【题型】解答题　【知识点】解析几何　【难度】medium
在极坐标系中，已知圆 $C$ 的圆心为 $\left(3,\frac{\pi}{3}\right)$，半径为 $3$，点 $Q$ 在圆周上运动。

(1) 求圆 $C$ 的极坐标方程；

(2) 若点 $P$ 是 $OQ$ 的中点，求点 $P$ 的轨迹。
【解答】
\noindent \textbf{【答案】}
(1) $\rho = 6\cos\left(\theta - \frac{\pi}{3}\right)$；
(2) 点 $P$ 的轨迹是以 $\left(\frac{3}{2}, \frac{3\sqrt{3}}{2}\right)$ 为圆心，$\frac{3}{2}$ 为半径的圆，极坐标方程为 $\rho = 3\cos\left(\theta - \frac{\pi}{3}\right)$。

\noindent \textbf{【分析】}
(1) 利用极坐标的几何意义，结合解三角形的知识推导圆的极坐标方程；
(2) 根据中点的极坐标关系，代入圆的方程化简得到点 $P$ 的轨迹方程。

\noindent \textbf{【详解】}
(1) 设圆 $C$ 上任意一点 $Q$ 的极坐标为 $(\rho, \theta)$，圆心 $C\left(3,\frac{\pi}{3}\right)$，半径 $r=3$。
连接 $OC$、$CQ$、$OQ$，在 $\triangle OCQ$ 中，$|OC|=|CQ|=3$，由余弦定理得：
\[
|CQ|^2 = |OC|^2 + |OQ|^2 - 2|OC|\cdot|OQ|\cos\left(\theta - \frac{\pi}{3}\right)
\]
代入 $|CQ|=3$，$|OC|=3$，$|OQ|=\rho$，得：
\[
9 = 9 + \rho^2 - 2 \cdot 3 \cdot \rho \cdot \cos\left(\theta - \frac{\pi}{3}\right)
\]
化简得：
\[
\rho^2 = 6\rho\cos\left(\theta - \frac{\pi}{3}\right)
\]
因为 $\rho \neq 0$（极点也满足此方程），所以圆 $C$ 的极坐标方程为：
\[
\rho = 6\cos\left(\theta - \frac{\pi}{3}\right)
\]

---

(2) 设点 $P$ 的极坐标为 $(\rho', \theta)$，因为点 $P$ 是 $OQ$ 的中点，所以点 $Q$ 的极坐标为 $(2\rho', \theta)$。
将 $Q(2\rho', \theta)$ 代入圆 $C$ 的极坐标方程 $\rho = 6\cos\left(\theta - \frac{\pi}{3}\right)$，得：
\[
2\rho' = 6\cos\left(\theta - \frac{\pi}{3}\right)
\]
化简得点 $P$ 的轨迹的极坐标方程：
\[
\rho' = 3\cos\left(\theta - \frac{\pi}{3}\right)
\]

将极坐标方程转化为直角坐标方程验证：
利用极坐标与直角坐标的互化公式 $\rho\cos\theta = x$，$\rho\sin\theta = y$，$\rho^2 = x^2 + y^2$，
先展开 $\rho' = 3\cos\left(\theta - \frac{\pi}{3}\right)$：
\[
\rho' = 3\left(\cos\theta\cos\frac{\pi}{3} + \sin\theta\sin\frac{\pi}{3}\right) = \frac{3}{2}\cos\theta + \frac{3\sqrt{3}}{2}\sin\theta
\]
两边同乘 $\rho'$：
\[
(\rho')^2 = \frac{3}{2}\rho'\cos\theta + \frac{3\sqrt{3}}{2}\rho'\sin\theta
\]
代入互化公式得：
\[
x^2 + y^2 = \frac{3}{2}x + \frac{3\sqrt{3}}{2}y
\]
整理为标准圆方程：
\[
\left(x - \frac{3}{4}\right)^2 + \left(y - \frac{3\sqrt{3}}{4}\right)^2 = \left(\frac{3}{2}\right)^2
\]
即点 $P$ 的轨迹是以 $\left(\frac{3}{4}, \frac{3\sqrt{3}}{4}\right)$ 为圆心，$\frac{3}{2}$ 为半径的圆。

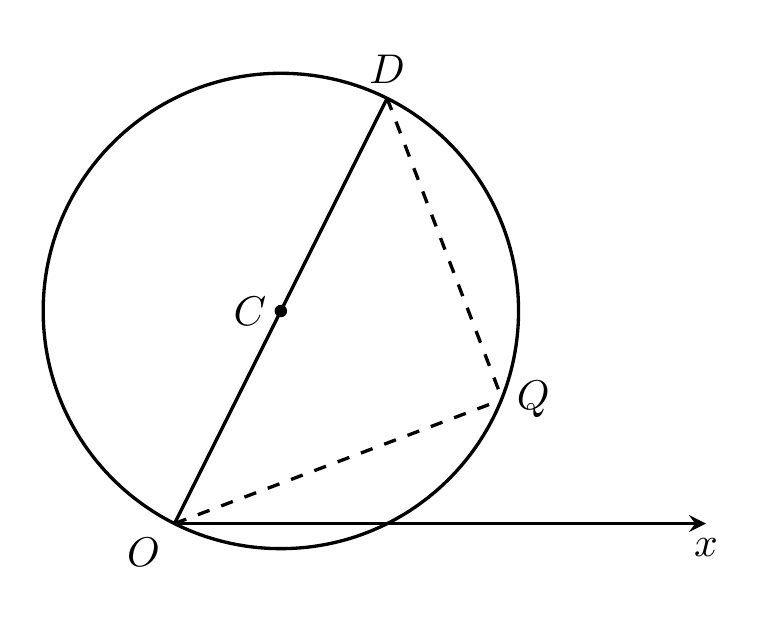